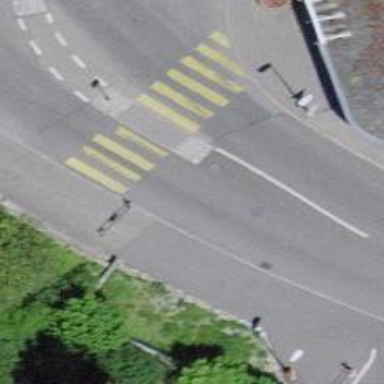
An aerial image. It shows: Zebra crossing on the road.